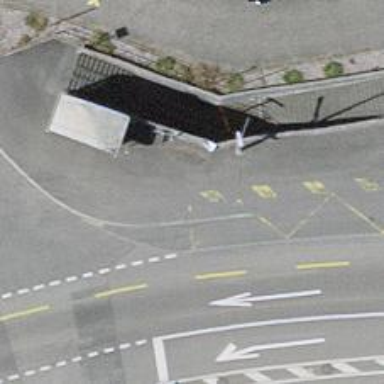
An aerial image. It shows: Platform with shelter for public transport.